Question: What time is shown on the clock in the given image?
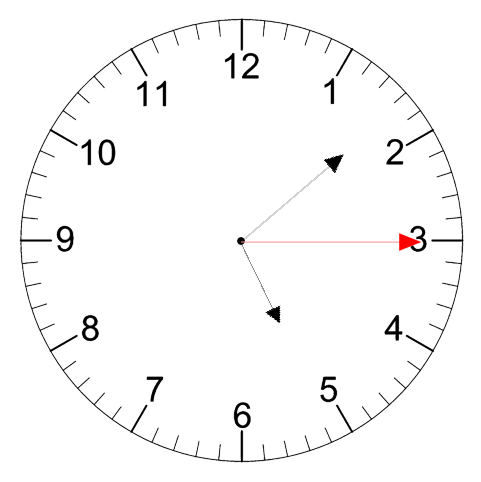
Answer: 05:08:15